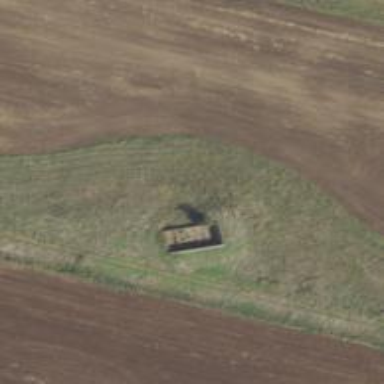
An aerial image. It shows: Military bunker.